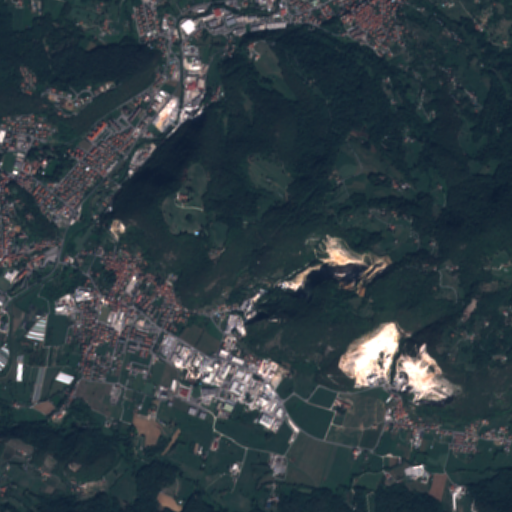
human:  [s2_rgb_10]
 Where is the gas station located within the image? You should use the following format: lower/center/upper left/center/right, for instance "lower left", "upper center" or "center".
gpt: The gas station is located in the upper center of the image.
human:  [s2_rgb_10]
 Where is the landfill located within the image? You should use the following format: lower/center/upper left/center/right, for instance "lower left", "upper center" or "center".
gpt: The landfill is located in the lower left of the image.
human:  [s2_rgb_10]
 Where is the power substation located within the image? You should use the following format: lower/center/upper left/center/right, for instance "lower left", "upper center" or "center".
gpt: The power substation is located in the center left of the image.
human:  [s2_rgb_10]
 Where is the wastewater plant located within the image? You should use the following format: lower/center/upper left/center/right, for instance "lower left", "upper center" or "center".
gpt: The wastewater plant is located in the lower left of the image.
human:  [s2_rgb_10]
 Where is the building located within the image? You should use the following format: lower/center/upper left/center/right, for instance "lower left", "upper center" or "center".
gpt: There is no building in the image.